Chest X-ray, PA view. Patient: 40 years old, sex M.
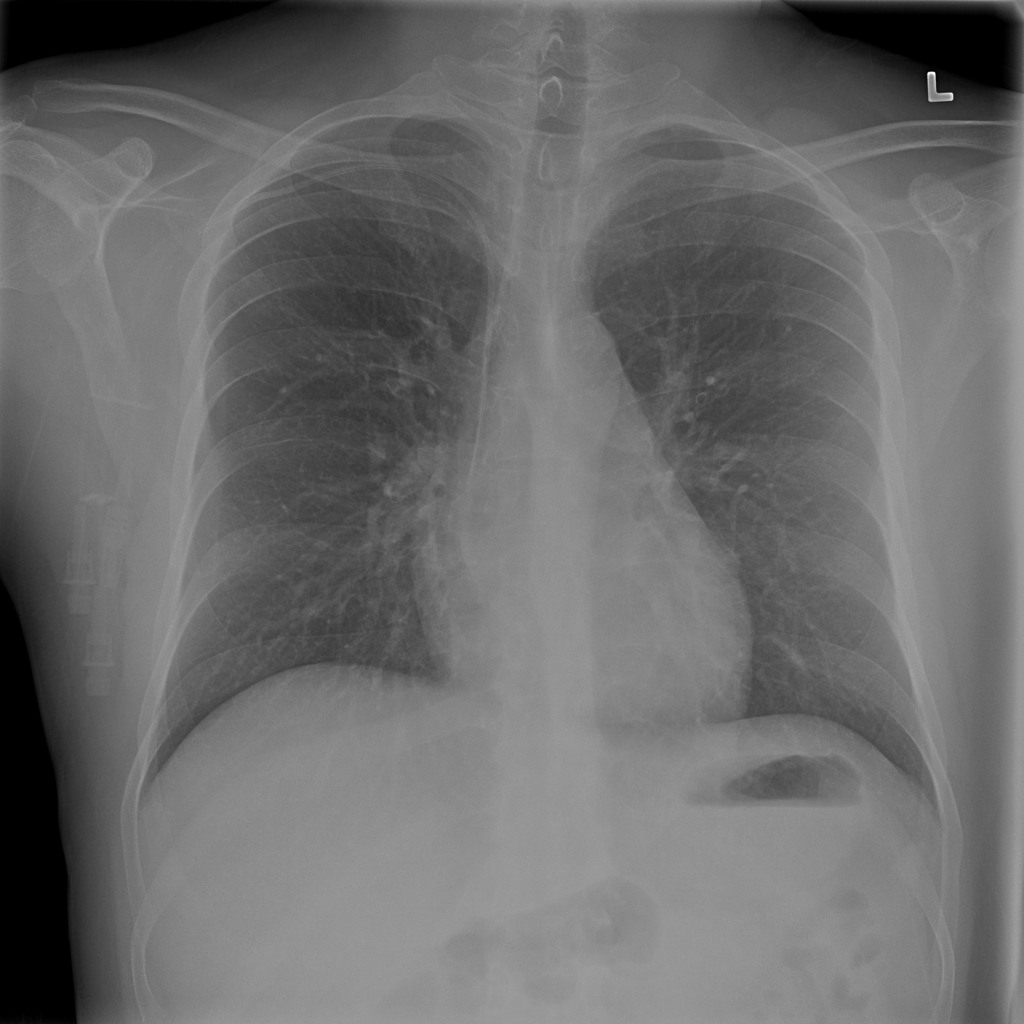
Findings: No Finding